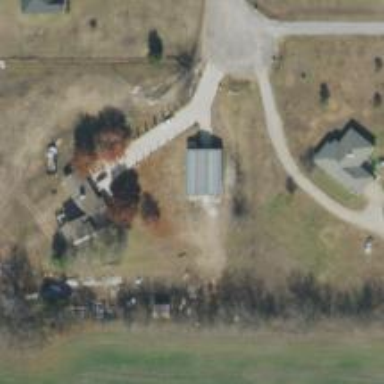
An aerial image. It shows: Driveway leading to service road.